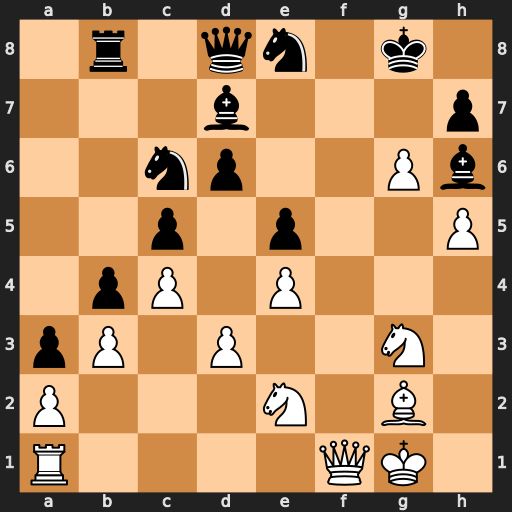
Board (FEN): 1r1qn1k1/3b3p/2np2Pb/2p1p2P/1pP1P3/pP1P2N1/P3N1B1/R4QK1
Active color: w
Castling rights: -
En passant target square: -
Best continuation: Qf7+ Kh8 Qxh7#